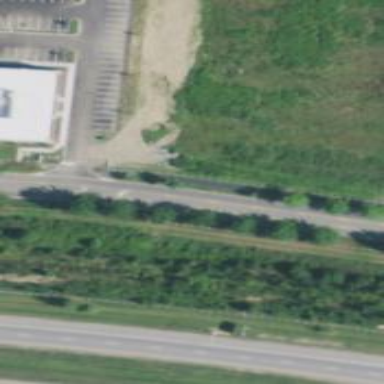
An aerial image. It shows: Secondary road.